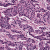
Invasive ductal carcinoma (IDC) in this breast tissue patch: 1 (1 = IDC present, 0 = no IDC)